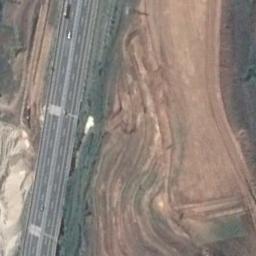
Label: freeway